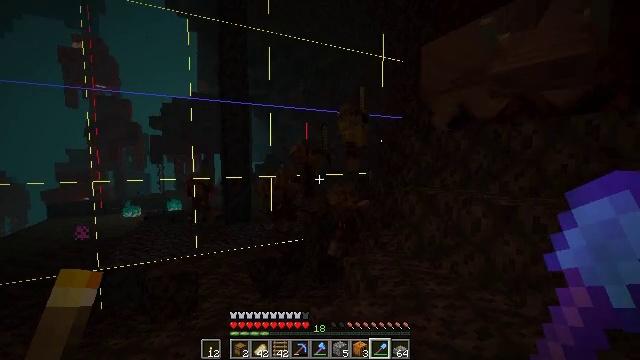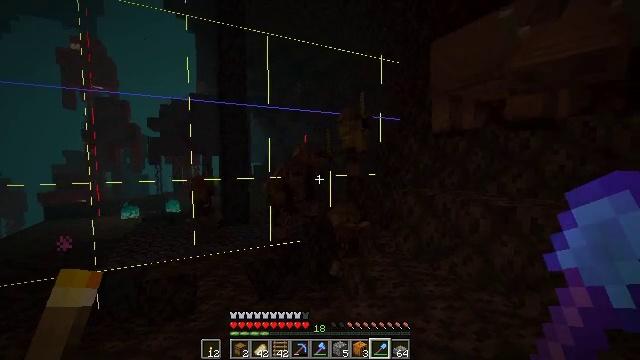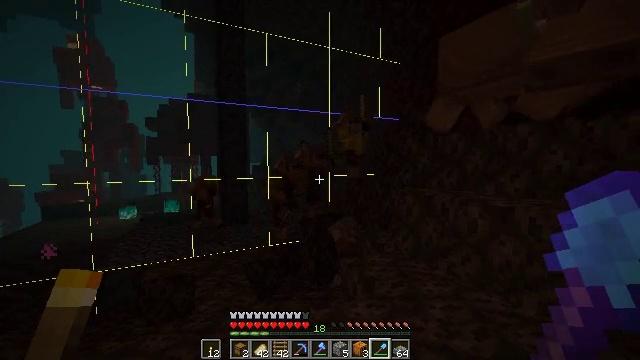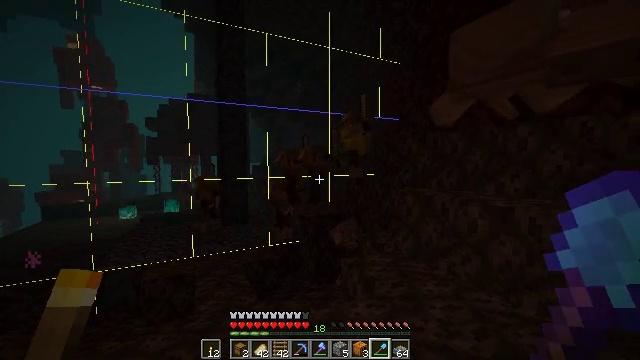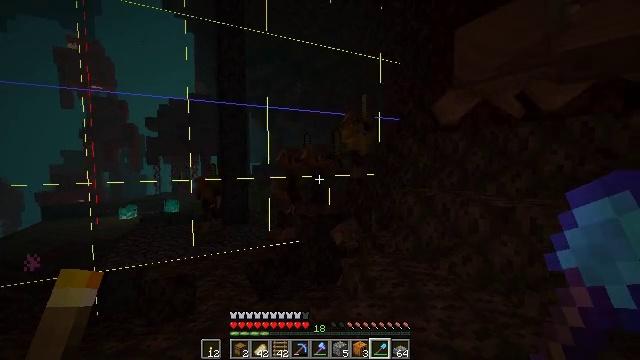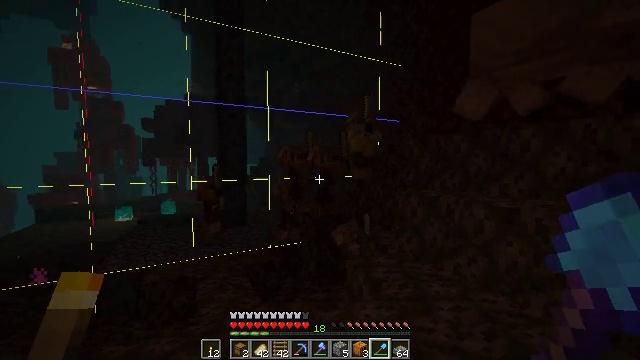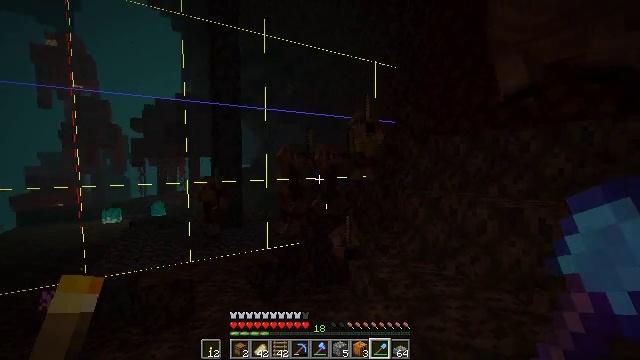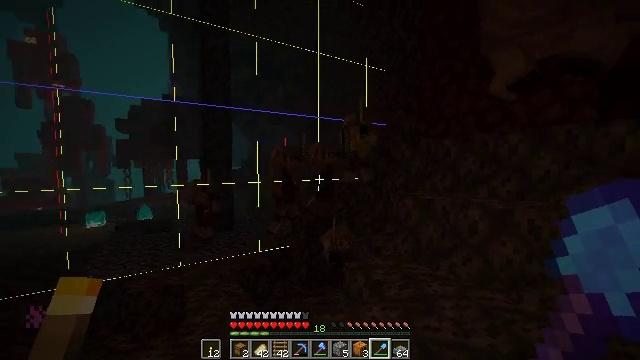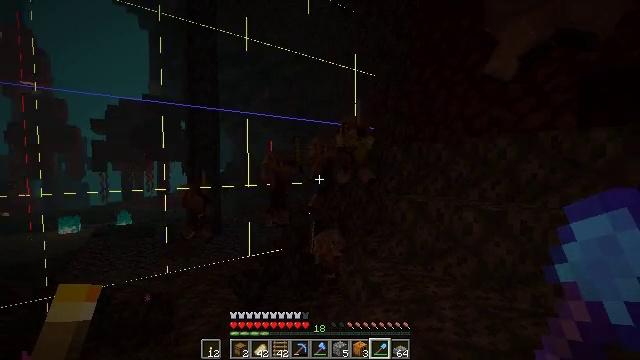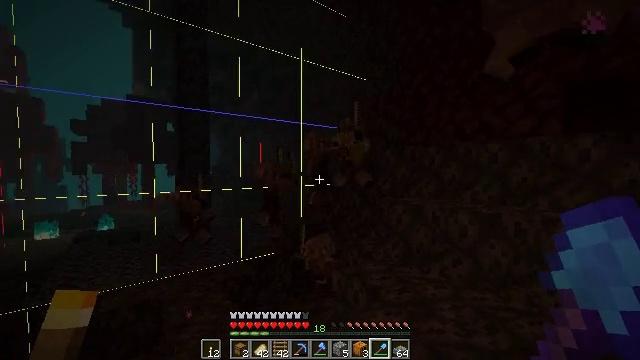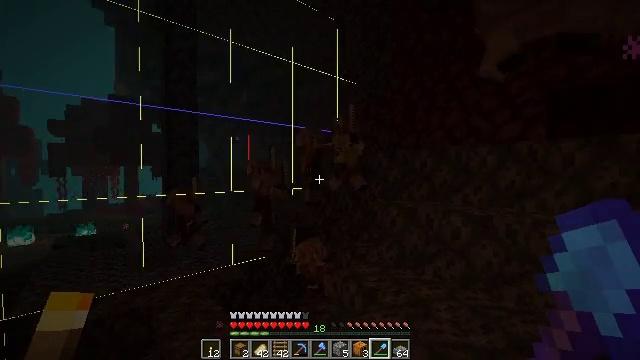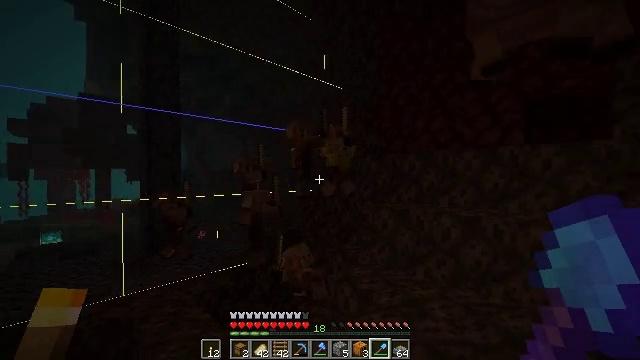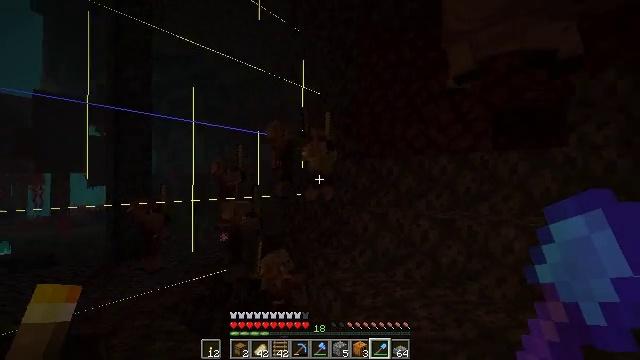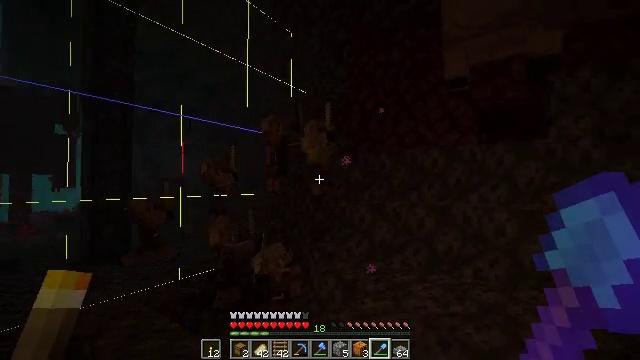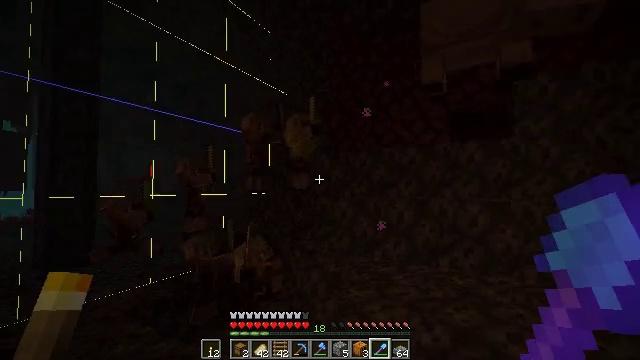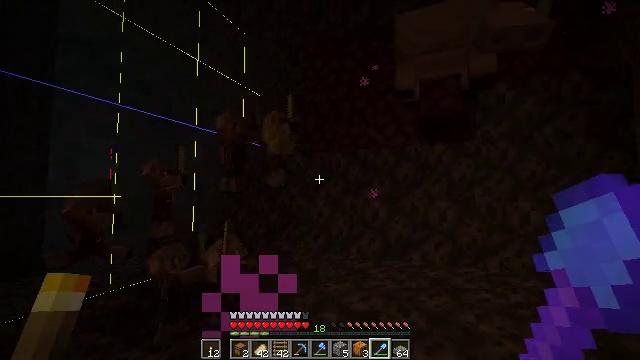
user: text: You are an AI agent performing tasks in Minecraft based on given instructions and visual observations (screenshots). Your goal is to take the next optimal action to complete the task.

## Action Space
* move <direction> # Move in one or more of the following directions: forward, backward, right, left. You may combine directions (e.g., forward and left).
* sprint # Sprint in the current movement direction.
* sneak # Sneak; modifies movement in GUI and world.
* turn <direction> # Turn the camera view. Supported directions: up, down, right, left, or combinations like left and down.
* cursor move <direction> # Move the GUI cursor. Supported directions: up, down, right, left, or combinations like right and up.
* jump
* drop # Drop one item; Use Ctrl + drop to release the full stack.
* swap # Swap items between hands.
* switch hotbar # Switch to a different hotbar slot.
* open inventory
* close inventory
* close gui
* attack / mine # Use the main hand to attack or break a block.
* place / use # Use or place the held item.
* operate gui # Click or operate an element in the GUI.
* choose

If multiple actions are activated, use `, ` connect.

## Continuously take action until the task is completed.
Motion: motion action
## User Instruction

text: Break soul sand to slow down mobs.
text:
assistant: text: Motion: no_op
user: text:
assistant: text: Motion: no_op
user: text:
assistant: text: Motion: no_op
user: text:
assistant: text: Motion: move left
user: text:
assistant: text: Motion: move left
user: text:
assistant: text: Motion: move left, turn right
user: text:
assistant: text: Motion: move left, turn right
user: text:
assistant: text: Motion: move left, turn right
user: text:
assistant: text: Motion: move left, turn right
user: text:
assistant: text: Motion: move left, turn right
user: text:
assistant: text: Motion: move left, turn right
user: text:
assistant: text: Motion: move left, turn right and up
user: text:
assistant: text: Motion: move left, turn right
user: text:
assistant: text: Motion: move left, turn right and up
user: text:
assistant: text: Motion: move left, turn right and up
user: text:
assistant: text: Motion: move left, turn right and up
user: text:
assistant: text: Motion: move back and move left, turn right and up
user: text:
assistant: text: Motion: move back and move left, turn right
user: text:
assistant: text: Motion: move back and move left, turn right
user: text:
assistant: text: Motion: move back and move left, turn right
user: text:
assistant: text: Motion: move left, turn right
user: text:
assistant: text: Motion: turn right
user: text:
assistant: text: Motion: turn right
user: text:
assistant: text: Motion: no_op
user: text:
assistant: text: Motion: no_op
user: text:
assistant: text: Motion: no_op
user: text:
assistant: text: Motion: no_op
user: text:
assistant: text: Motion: no_op
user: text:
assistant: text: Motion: no_op
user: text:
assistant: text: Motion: no_op